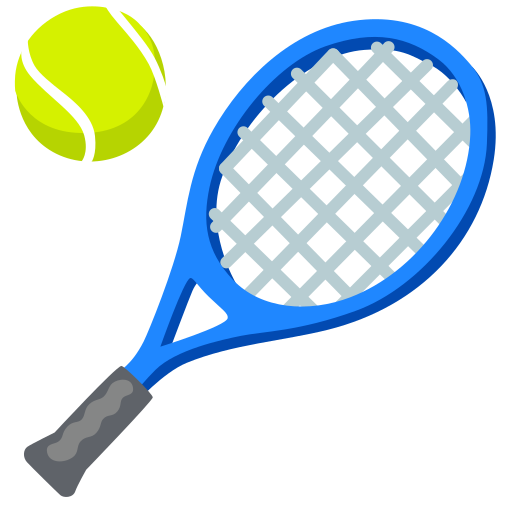
Emoji: 🎾